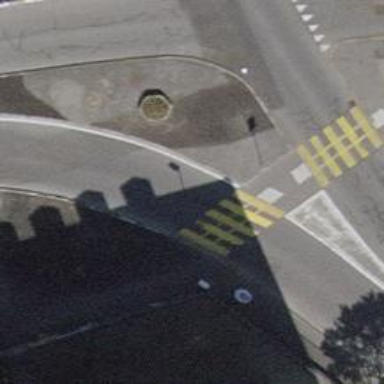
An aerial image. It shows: Uncontrolled road crossing.